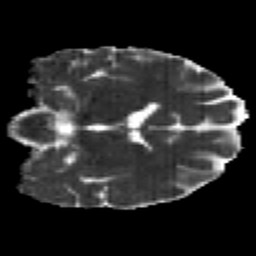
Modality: MD
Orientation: coronal
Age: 28
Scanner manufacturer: siemens
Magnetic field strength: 3 T
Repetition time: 2.2 s
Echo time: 0.084 s